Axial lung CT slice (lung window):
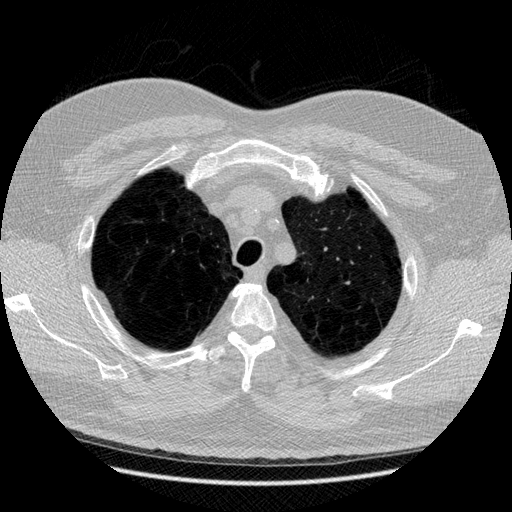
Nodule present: no